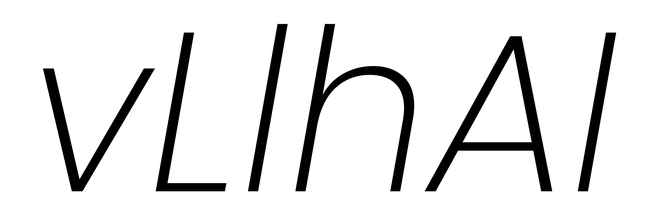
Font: Poppins-ExtraLightItalic